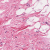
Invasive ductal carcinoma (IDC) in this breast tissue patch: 0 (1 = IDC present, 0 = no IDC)